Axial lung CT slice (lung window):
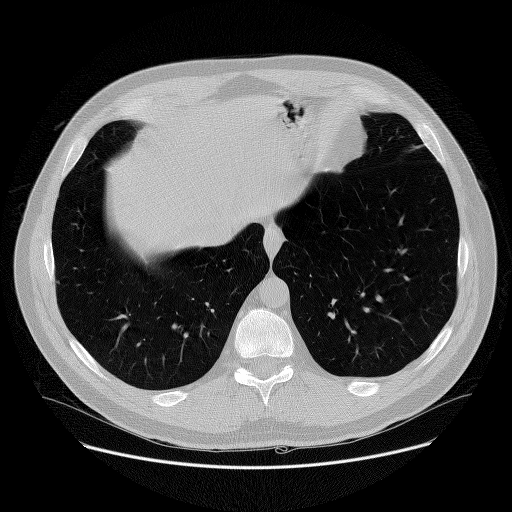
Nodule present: no